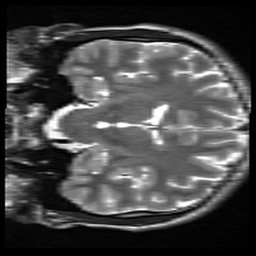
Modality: inplaneT2
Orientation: coronal
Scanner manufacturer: siemens
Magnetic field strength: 3 T
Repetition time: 7.02 s
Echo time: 0.069 s